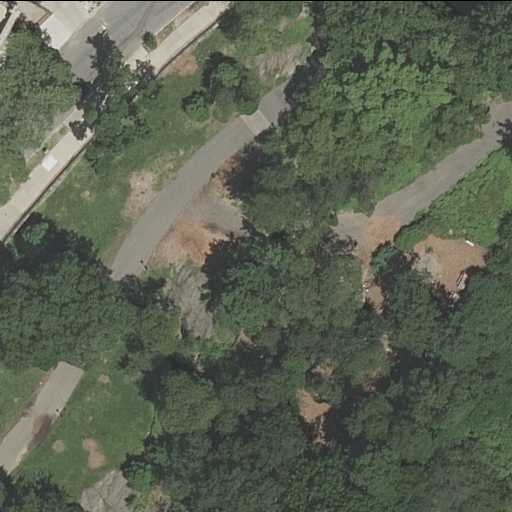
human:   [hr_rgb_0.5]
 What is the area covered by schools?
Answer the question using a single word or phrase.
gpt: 5585m2

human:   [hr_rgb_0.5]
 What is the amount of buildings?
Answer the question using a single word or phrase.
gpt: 1

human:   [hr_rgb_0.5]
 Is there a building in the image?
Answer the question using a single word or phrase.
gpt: yes

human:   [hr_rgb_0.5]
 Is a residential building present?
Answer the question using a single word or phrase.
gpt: no

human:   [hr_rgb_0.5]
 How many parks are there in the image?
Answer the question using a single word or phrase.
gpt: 1

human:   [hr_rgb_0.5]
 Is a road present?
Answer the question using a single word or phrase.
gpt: yes

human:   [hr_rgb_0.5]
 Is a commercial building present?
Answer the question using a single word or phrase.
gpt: no

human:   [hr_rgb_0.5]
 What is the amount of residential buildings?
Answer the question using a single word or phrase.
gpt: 0

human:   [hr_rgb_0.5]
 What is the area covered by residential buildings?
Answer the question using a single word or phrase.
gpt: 0m2

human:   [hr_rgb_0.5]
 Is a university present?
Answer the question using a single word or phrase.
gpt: yes

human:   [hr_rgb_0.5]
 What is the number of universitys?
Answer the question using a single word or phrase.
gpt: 1

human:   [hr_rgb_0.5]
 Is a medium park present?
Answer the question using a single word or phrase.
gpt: no

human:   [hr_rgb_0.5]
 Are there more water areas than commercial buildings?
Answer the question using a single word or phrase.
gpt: no

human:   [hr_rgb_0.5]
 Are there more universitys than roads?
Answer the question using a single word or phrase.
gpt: no

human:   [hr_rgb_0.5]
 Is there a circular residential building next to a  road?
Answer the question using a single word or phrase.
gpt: no

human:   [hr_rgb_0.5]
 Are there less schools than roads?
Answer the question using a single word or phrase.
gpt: yes

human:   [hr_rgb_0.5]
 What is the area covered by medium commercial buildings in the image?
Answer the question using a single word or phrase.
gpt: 0m2

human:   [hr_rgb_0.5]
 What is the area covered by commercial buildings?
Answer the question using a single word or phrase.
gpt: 0m2

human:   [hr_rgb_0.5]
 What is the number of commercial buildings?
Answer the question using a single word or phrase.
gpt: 0

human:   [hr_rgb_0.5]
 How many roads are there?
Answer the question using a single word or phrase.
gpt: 4

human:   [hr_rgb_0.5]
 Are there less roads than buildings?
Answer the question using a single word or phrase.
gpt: no

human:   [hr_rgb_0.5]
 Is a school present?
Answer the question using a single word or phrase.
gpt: yes

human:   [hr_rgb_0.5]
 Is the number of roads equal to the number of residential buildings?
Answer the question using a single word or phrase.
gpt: no

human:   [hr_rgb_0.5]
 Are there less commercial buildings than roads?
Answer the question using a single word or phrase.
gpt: yes

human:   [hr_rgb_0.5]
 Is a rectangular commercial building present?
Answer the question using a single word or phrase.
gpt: no

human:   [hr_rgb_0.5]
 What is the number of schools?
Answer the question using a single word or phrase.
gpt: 1

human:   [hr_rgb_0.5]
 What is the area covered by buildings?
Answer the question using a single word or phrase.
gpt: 3500m2

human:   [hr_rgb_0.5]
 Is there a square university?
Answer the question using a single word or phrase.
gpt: no

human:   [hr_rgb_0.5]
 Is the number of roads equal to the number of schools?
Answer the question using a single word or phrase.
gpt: no

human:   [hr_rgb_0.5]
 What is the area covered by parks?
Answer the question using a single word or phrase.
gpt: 10610m2

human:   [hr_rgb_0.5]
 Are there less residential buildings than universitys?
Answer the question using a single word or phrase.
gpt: yes

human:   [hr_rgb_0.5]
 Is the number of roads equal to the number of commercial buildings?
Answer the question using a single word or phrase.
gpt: no

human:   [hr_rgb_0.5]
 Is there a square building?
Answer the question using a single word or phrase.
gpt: no

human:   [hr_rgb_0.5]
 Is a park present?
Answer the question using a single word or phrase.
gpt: yes

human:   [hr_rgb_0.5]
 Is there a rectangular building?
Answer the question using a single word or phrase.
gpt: no

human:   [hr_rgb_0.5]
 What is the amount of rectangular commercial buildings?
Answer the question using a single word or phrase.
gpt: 0

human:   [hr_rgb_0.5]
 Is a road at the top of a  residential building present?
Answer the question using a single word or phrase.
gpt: no

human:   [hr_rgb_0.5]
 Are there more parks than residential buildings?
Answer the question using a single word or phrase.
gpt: yes

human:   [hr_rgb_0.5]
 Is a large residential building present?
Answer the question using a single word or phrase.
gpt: no

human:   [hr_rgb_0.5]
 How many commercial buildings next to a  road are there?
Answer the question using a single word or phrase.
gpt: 0

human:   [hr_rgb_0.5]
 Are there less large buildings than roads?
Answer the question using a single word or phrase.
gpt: yes

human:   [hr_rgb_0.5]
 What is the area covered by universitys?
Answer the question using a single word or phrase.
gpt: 7587m2

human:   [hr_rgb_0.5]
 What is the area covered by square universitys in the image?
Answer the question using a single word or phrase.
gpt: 0m2

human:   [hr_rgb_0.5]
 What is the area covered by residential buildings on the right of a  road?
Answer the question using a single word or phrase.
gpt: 0m2

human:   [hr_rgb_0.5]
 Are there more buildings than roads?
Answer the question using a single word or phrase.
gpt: no

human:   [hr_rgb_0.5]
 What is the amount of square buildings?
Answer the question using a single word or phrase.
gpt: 0

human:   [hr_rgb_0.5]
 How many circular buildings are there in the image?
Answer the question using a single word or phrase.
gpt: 0

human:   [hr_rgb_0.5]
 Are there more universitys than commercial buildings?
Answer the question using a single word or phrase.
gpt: yes

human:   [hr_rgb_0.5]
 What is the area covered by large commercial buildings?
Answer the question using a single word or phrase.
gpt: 0m2

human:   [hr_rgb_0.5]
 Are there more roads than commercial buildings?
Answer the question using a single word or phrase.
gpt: yes

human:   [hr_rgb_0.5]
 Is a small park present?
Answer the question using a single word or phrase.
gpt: no

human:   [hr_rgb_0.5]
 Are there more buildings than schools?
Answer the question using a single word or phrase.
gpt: no

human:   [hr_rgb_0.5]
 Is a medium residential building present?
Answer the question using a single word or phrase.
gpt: no

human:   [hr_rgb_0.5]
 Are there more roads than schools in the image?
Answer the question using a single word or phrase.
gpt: yes

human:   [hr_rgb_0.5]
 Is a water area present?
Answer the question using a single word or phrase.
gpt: no

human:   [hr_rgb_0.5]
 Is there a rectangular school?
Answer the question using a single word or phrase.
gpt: no

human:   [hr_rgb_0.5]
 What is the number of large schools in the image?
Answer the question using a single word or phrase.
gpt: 1

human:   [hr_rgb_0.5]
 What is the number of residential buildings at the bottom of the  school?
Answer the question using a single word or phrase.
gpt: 0

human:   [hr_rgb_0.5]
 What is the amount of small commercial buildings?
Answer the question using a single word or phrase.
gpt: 0

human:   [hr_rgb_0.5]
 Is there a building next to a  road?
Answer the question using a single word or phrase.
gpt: yes

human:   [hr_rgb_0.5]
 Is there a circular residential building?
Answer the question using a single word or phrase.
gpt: no

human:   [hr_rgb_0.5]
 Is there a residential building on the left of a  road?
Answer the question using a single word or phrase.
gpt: no

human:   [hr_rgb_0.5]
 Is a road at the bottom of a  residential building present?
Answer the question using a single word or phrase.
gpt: no

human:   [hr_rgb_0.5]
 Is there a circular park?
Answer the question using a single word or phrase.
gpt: no